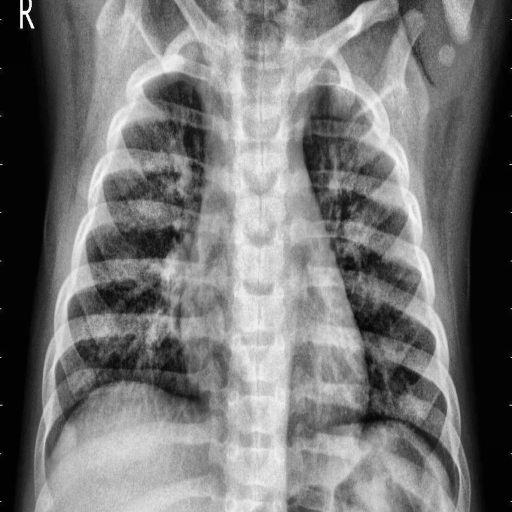
Finding: PNEUMONIA